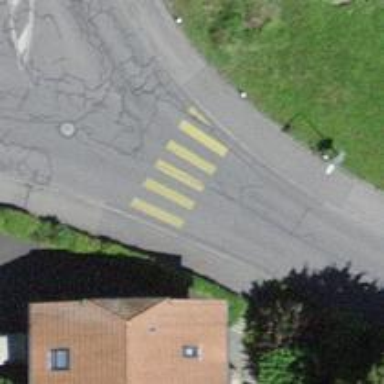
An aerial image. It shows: Marked crossing on the road.